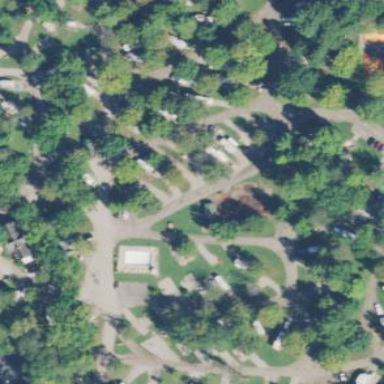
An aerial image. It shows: Caravan site for tourism.